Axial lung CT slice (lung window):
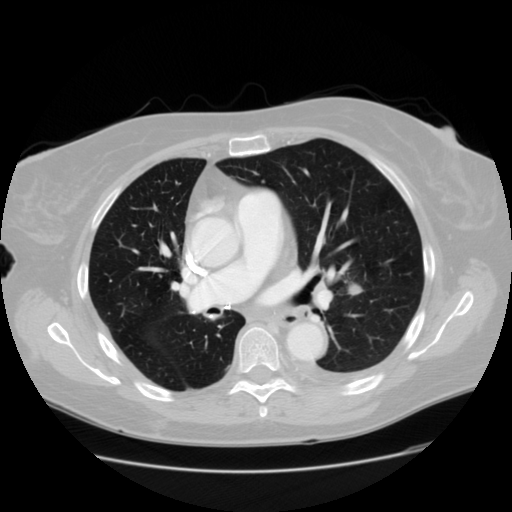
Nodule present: yes
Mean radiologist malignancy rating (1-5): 2.5